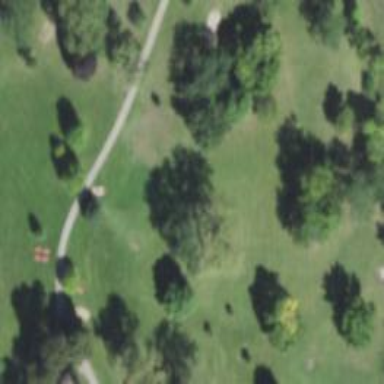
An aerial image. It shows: Disc golf basket.